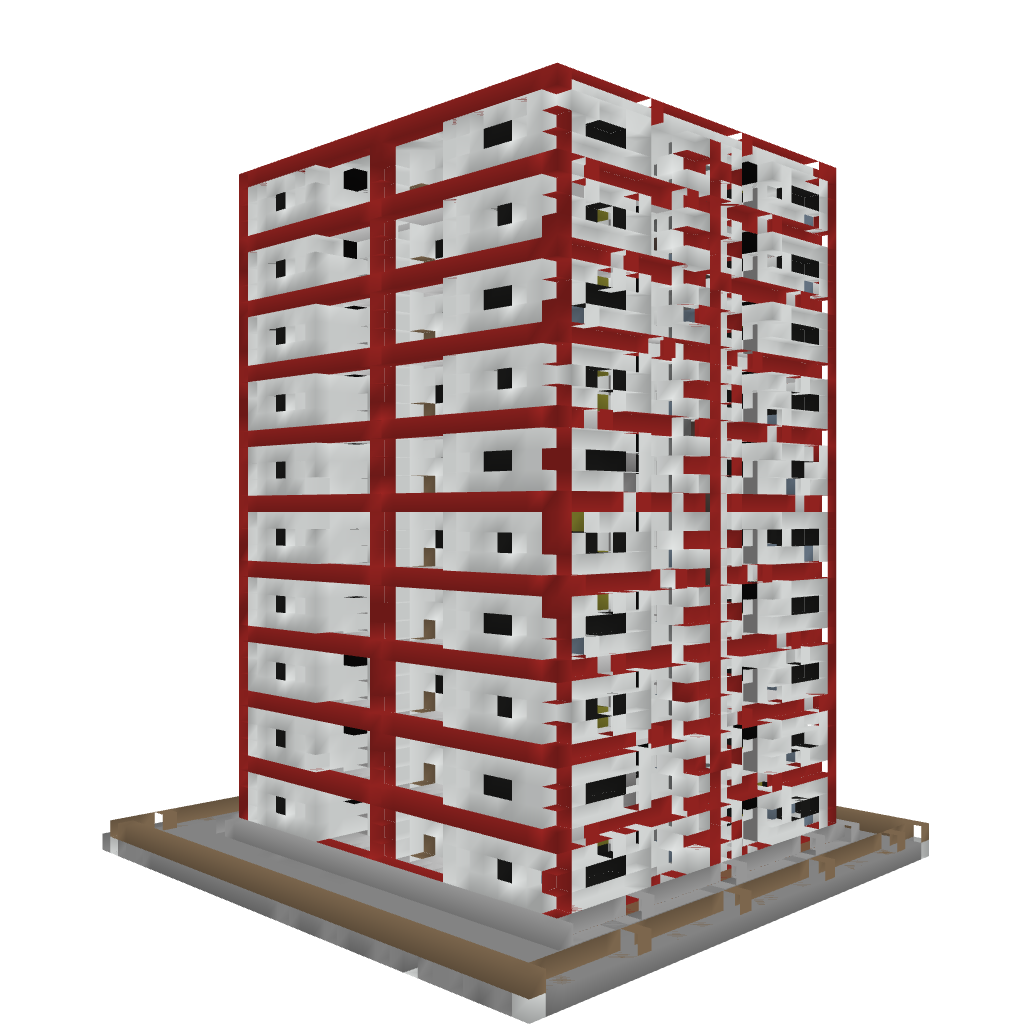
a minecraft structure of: Apartment House